Question: I am still using Microsoft Visual SourceSafe.
How can I add a journal to my projects?
By journal I mean a file, where all the changes in my projects will be logged to.
For example, when I check in a file named 'space_report.sql' in the journal it will be said
space_report.sql was checked in by "user name" at "the time when it happened".
I used to have this set up, can't remember how I did it.

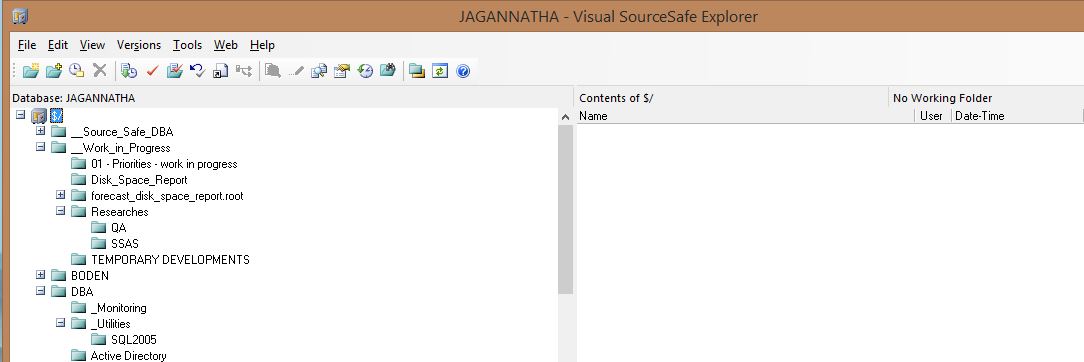
Answer: right click the folder or file. and select view history.
if you view history of a folder, then you have the option to recurse to sub folder.
try it and let me know